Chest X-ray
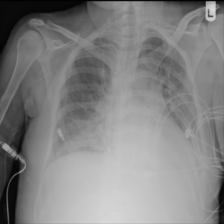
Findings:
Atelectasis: negative
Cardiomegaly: negative
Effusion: positive
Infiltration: positive
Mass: negative
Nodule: negative
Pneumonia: negative
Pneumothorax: negative
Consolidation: negative
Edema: negative
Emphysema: negative
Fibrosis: negative
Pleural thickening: negative
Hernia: negative